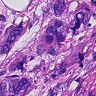
Metastatic tissue present: yes